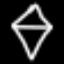
Label: diamond